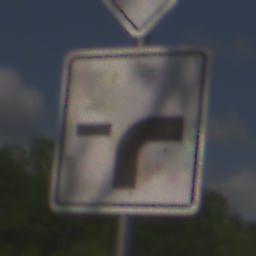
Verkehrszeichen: VerlaufVorfahrtsstrasse9
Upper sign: Vorfahrtsstrasse
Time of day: Midday
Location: Outdoor (RoadRail)
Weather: PartlyCloudy
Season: NotSpecified
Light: Natural